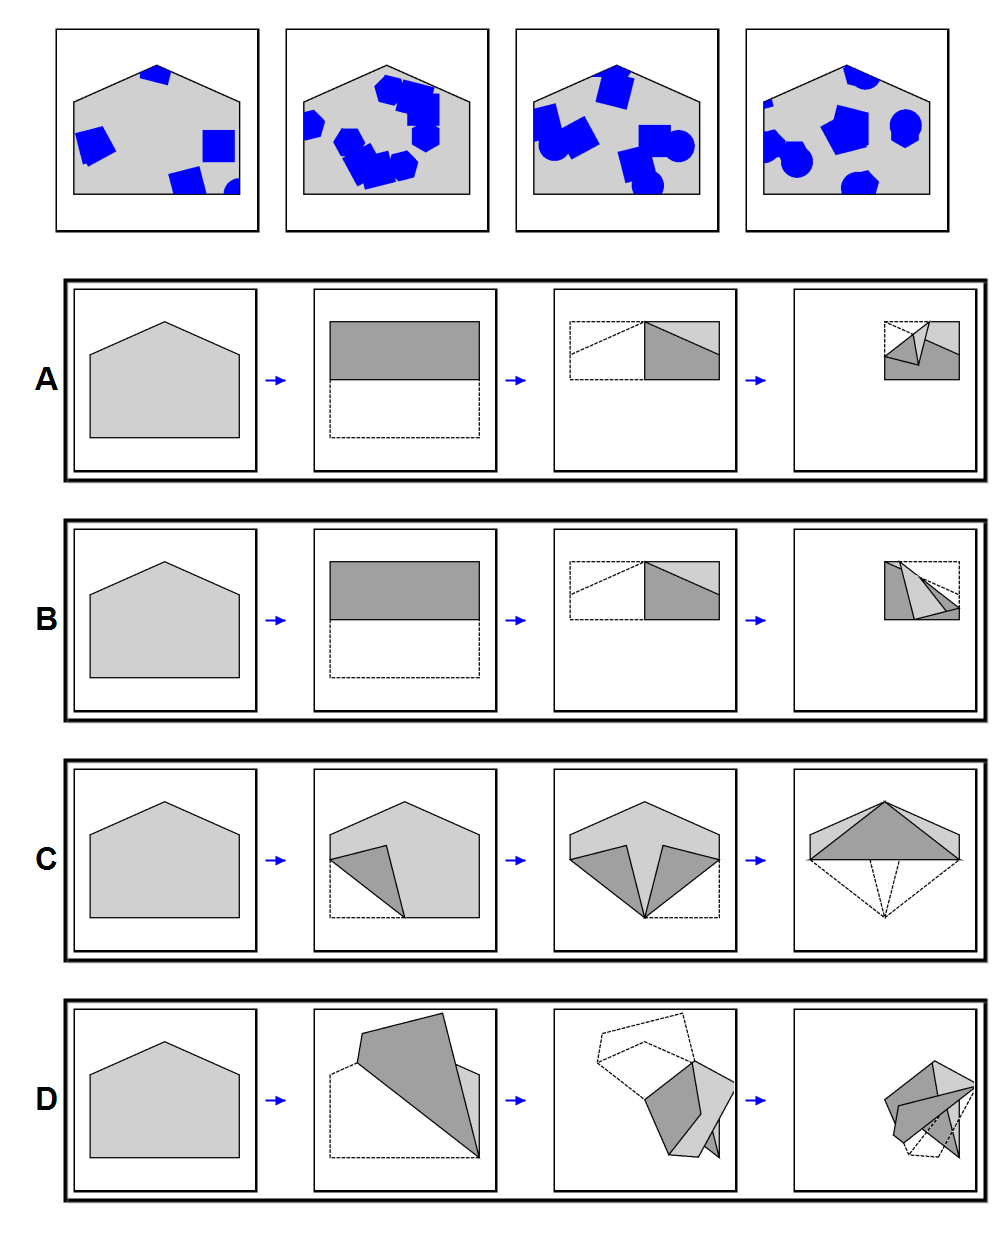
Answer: D